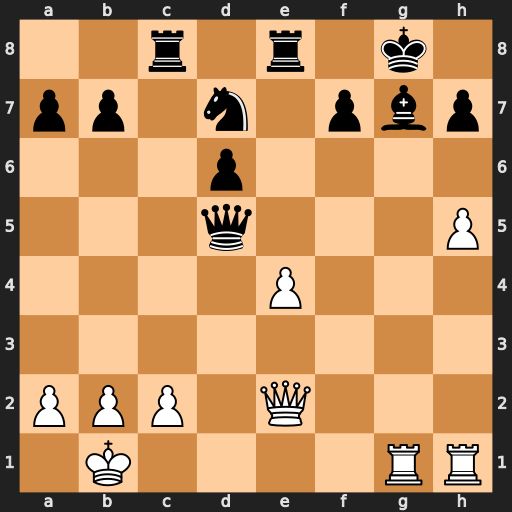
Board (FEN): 2r1r1k1/pp1n1pbp/3p4/3q3P/4P3/8/PPP1Q3/1K4RR
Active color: w
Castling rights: -
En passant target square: -
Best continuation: Rxg7+ Kh8 Rg8+ Rxg8 exd5